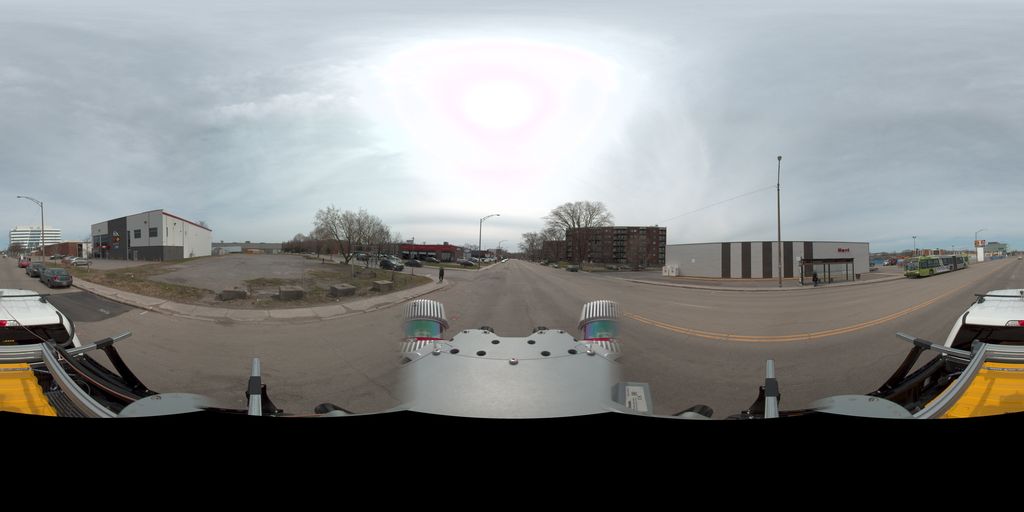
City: quebec_city